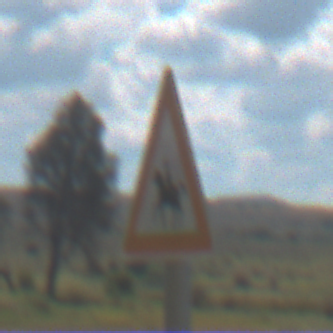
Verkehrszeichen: ReiterRechts
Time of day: Midday
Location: Outdoor (Nature)
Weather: PartlyCloudy
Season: Autumn
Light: Natural